Question: I am trying to create a customer support dialog. I want the dialog to have two lines of text, and a title. The first line will be an error message, and the second will be a bold customer service number. This may be hard to picture so I added a dialog I made in paint to help out:

I tried making a new line statement ('string Error = "You have an error... number
Customer Support...') to see if I could separate the text but that did not work. Any suggestions?
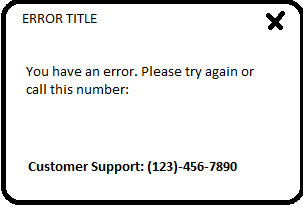
Answer: Why '
'? You should use '<br />'.
'''
"You have an error... number <br /> Customer Support: ..."
'''